Question: I am trying to follow a tutorial, and I am told to:
1- Get the source code for the Java EMV Reader library from <URL> and build it.
2- Drop the resulting jar file in lib/.
3- Import the project in Eclipse and build it.
I right click the java files, and choose run as but don't get an option to run as Java Application. I also can not export the files as a JAR file. I have enclosed an image of what I have
After the first comment, I right clicked on my project, and under Maven, chose the option "configure as Maven" project. ( Thank you so much; this must be one of the fastest resolutions in the world )And I can now run the project. I get the window in my pic2, which I have attached. I don't however know what step 2 of the above instructions means. I don't see a lib/ folder. And the project he is refering to in step 3 is on git. Any ideas on what he means?
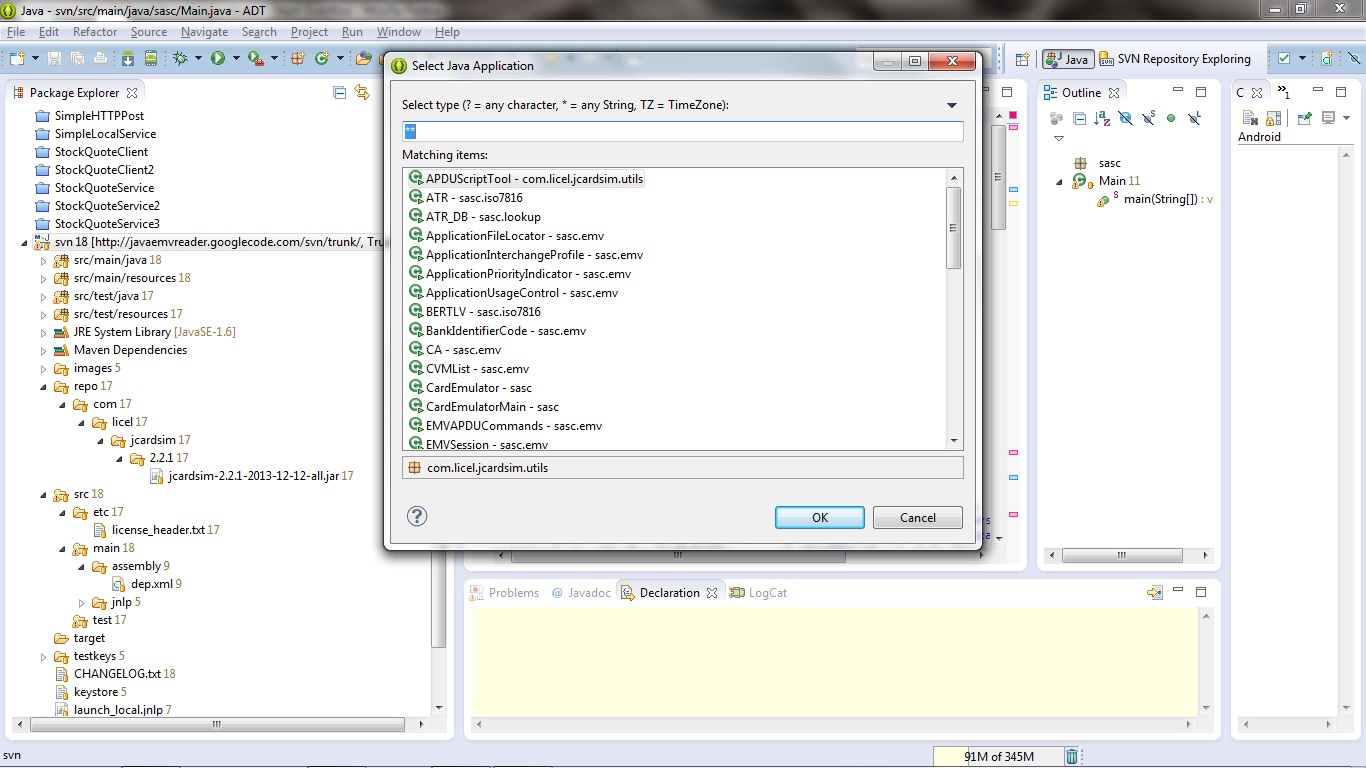
Answer: Eclipse projects have a "type" and that controls what tools are available. You probably created a "Basic Project" which means there are no compilers or other Java tools associated with it. You would want to create a Java Project in Eclipse.
That project does not seem to have Eclipse .project and .classpath files checked into the repository. It does look to be a Maven project however. So you would either want the m2eclipse plugins installed, and check this out as a Maven project, which would handle configuring everything else, or you want to use the Checkout As ... option and use the wizard to create a new Java project to checkout.
These are more Eclipse IDE questions than SVN or Subclipse questions.